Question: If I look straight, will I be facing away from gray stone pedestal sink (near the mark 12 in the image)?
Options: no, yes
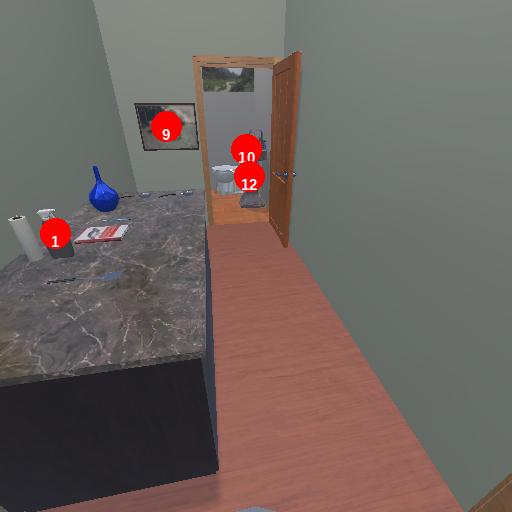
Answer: no